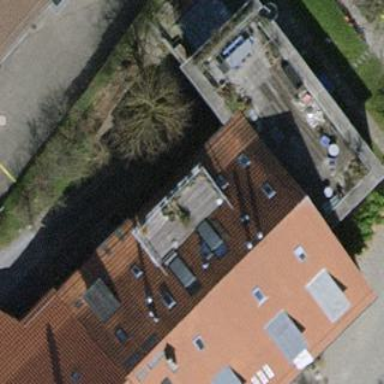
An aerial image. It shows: Terrace building with gabled tile roof.